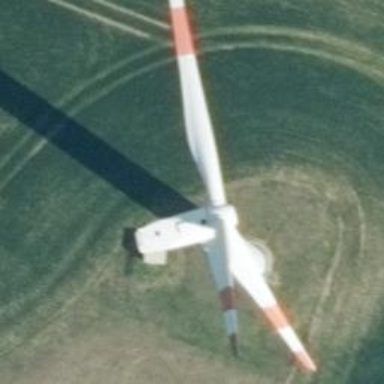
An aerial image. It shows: Wind generator powered by wind. The generator type is horizontal axis and it uses wind turbines.